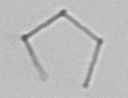
Label: Nanoneis